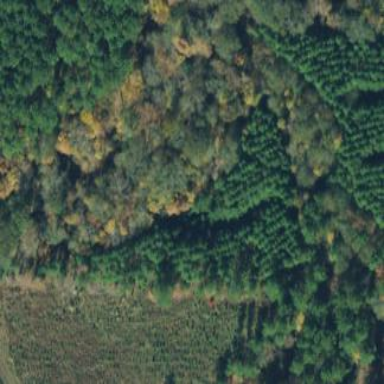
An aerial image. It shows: Forest with evergreen needle-leaved trees.